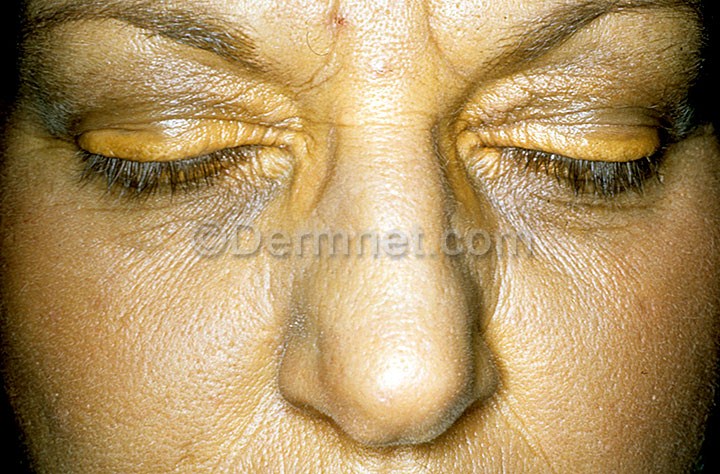
Disease: Systemic Disease